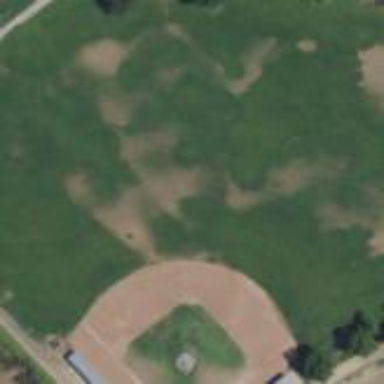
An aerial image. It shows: Baseball pitch for leisure land activities.